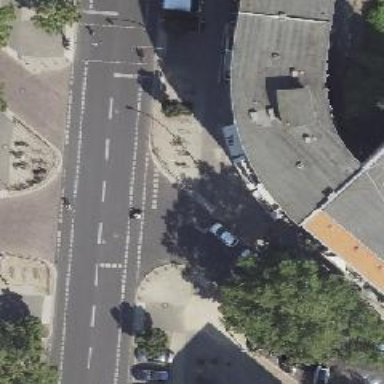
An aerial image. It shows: Asphalt footpath with unmarked crossing.